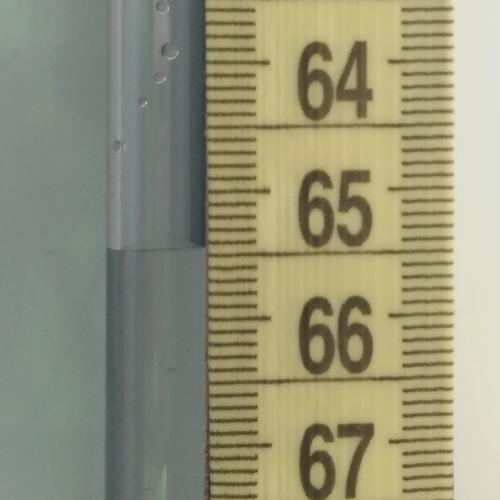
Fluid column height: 65.4 cm